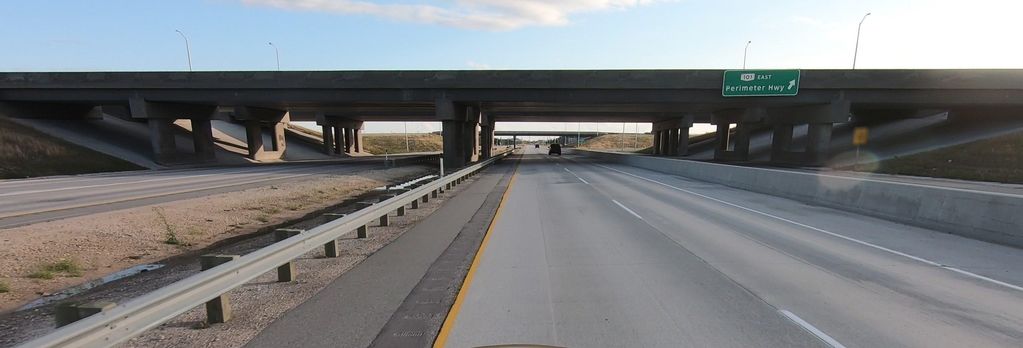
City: winnipeg